Question: I'm trying to download the latest version of Google Guava via Spring's STS IDE and Maven. When I click add and search for the artifact Id: "guava" I only get the result for version 11 (see below). Version 13 is the latest version. Any ideas what's going on?

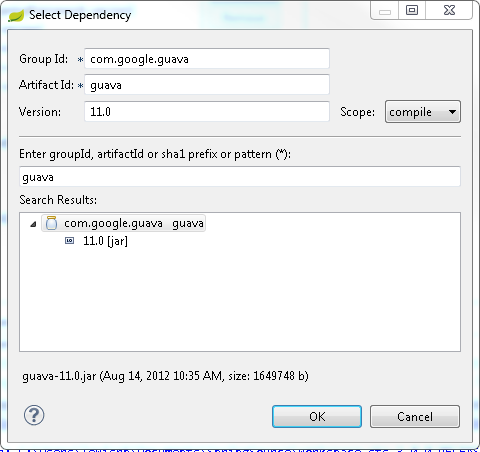
Answer: Right click on the Global repository in the Maven Repositories view and click Full Index Enabled (warning: slow).
Or, just enter the new version number by hand. It will search for and download the jar as part of the next build.